Question: I have a 'UITabBarController' that has 2 tabs. Each tab is different, but both have the option to make a new post on the top. When I tap the new 'post' button on either view, I have the same 'ViewController' Present Modally. If I hit the 'cancel' button, it dismisses and goes back to the correct tab no problem. However, if I hit the 'post' button, I want it to always segue to the first tab.
How can I programmatically tell it to switch to the first tab before the
'''
self.dismissViewControllerAnimated(true, completion: nil)
'''
Here is my Storyboard

and here is my code called when I tap the post button:
'''
@IBAction func accept(sender: AnyObject) {
var currentUserLocation = getUserLocation()
currentUserLocation.getUserCoordinates()
let appDelegate = UIApplication.sharedApplication().delegate as! AppDelegate
var tabBarController = appDelegate.window!.rootViewController as! UITabBarController
tabBarController.SelectedIndex = 0
self.dismissViewControllerAnimated(true, completion: nil)
}
'''
I end up with the error:
'''
'UITabBarController' does not have a member named 'SelectedIndex'
'''
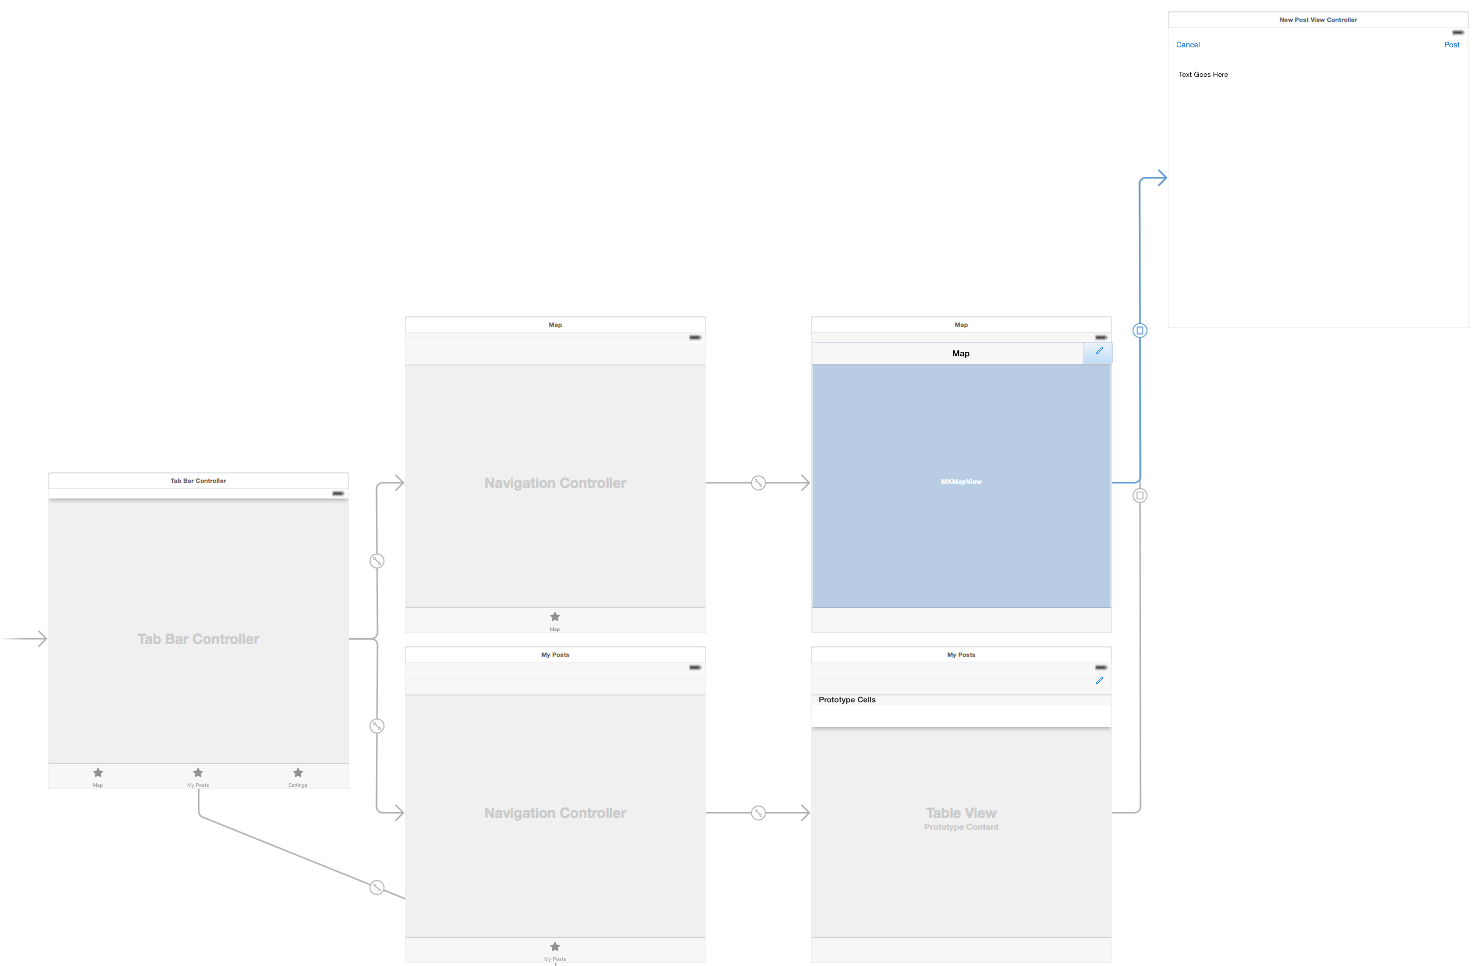
Answer: With the following :
'''
let appDelegate = UIApplication.sharedApplication().delegate as! AppDelegate
var tabBarController = appDelegate.window!.rootViewController as! UITabBarController
tabBarController.selectedIndex = 0
'''
The controller at index 0 corresponds to the left-most tab, the controller at index 1 the next tab to the right, and so on.